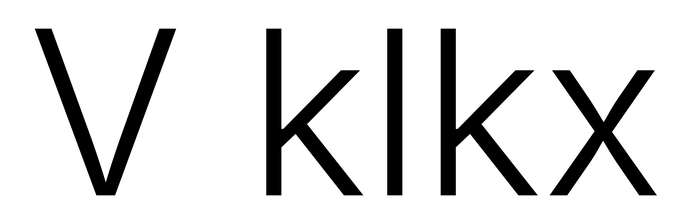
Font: Inter_Light